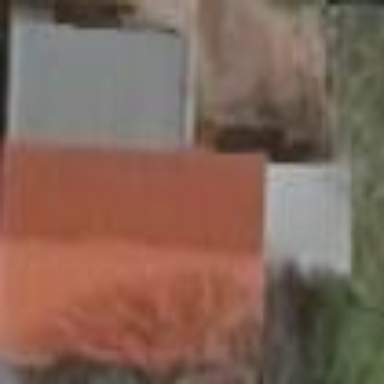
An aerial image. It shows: Shed building.